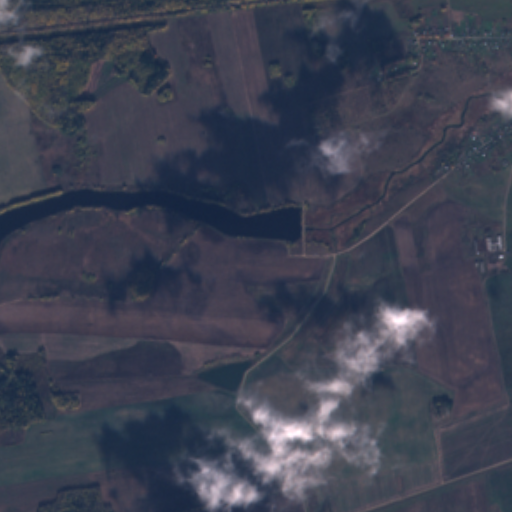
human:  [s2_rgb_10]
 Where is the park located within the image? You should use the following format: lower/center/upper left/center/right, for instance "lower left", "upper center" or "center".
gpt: The park is located in the lower right of the image.
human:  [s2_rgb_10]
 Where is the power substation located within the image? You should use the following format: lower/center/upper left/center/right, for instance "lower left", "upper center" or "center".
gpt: The power substation is located in the center right of the image.
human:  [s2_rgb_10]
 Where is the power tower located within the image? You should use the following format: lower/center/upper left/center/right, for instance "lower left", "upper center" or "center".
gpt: The power tower is located in the upper of the image.
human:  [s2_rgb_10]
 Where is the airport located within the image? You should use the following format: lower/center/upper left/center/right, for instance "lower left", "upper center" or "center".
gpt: There is no airport in the image.